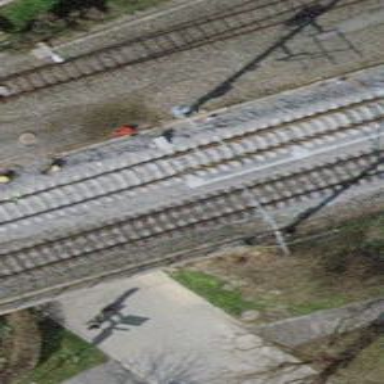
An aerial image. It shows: Railway switch.